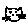
Label: cat